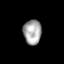
Tissue: lung
Cell type: Epithelial cells
Senescence score: 0.1738
Nuclear area (px): 437
Mean DAPI intensity: 167.336